Interaction volume radius: 10 \u00c5
Interaction volume height: 15 \u00c5
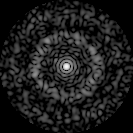
Disorder parameter: 0.8322